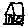
Label: house